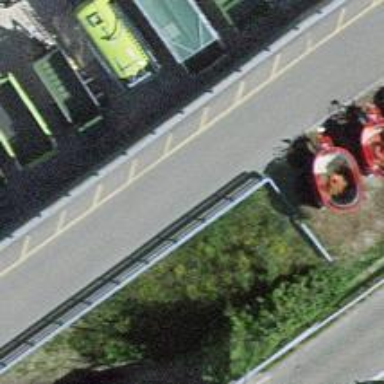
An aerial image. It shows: Asphalt road on bridge designed for service vehicles.